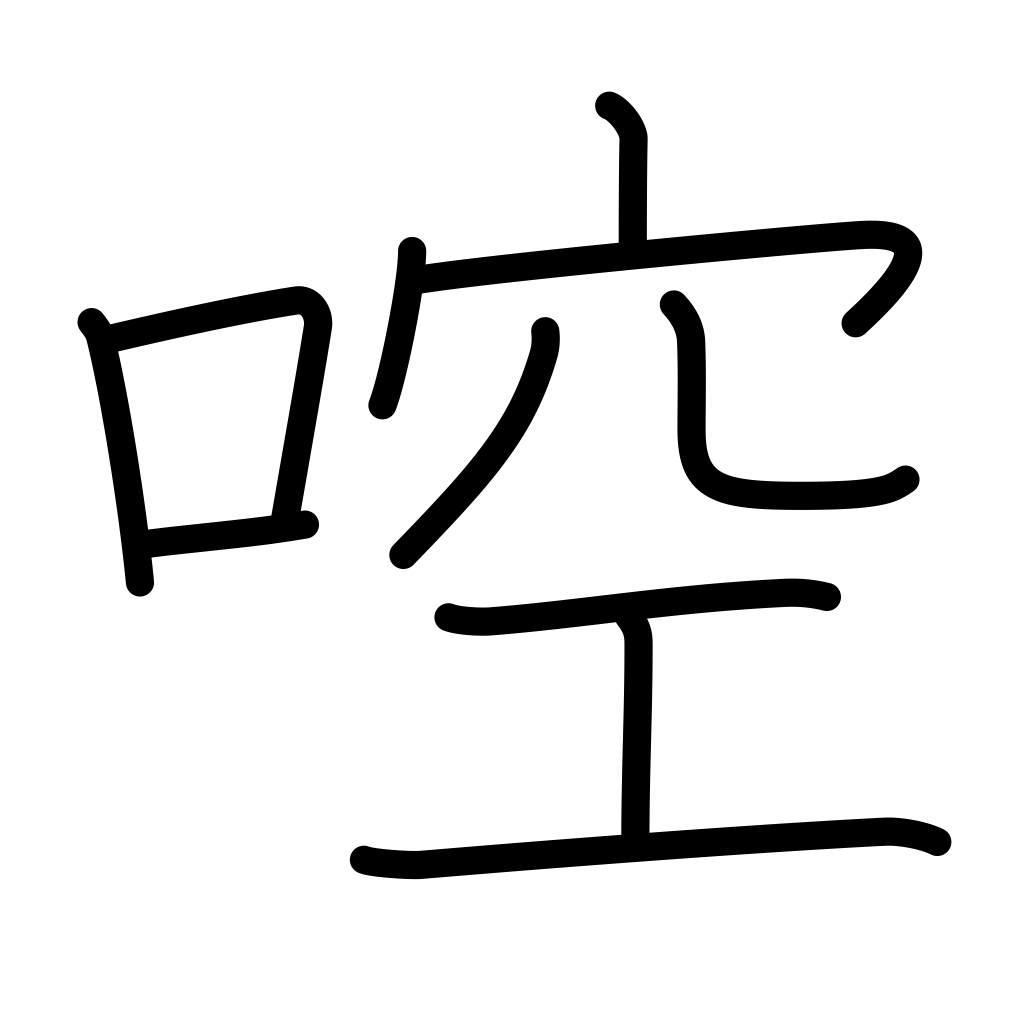
Meaning: angry voice, gargle, throat